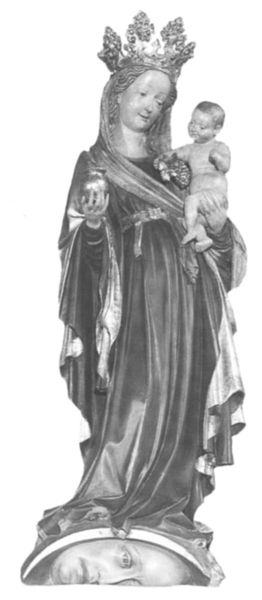
Titel: Madonna mit Kind auf der Mondsichel
Standort: Hallgarten, Pfarrkirche (EU - D); Herstellungsort: (D Mittelrhein) (EU - D - Mittelrhein)
Schlagwörter: kopf, nackt, frau, holz, gürtel, falten, gesicht, kind, mutter, krone, skulptur, glanz, plastik, mond, mondsichel, schwarzweiß, kugel, jesus, maria, madonna, mutter gottes, fassung, jesuskind, himmelskönigin, reichsapfel, reichsabpfel